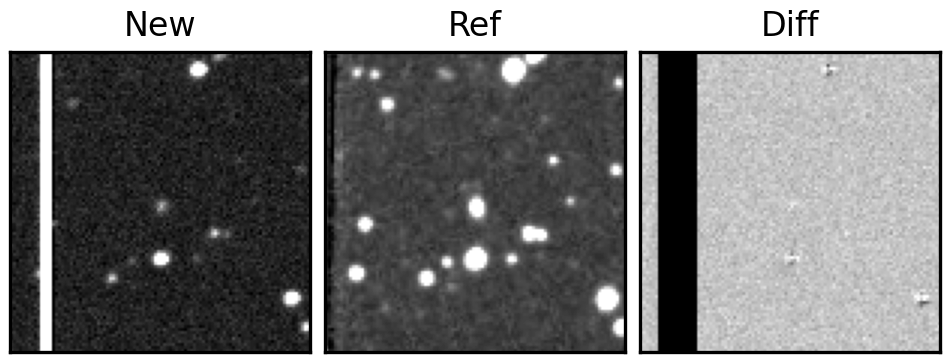
Label: real